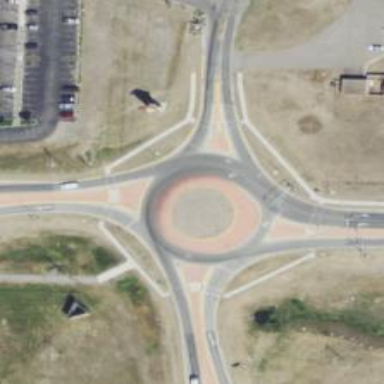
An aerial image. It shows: Roundabout on primary highway.